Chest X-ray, PA view. Patient: 69 years old, sex F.
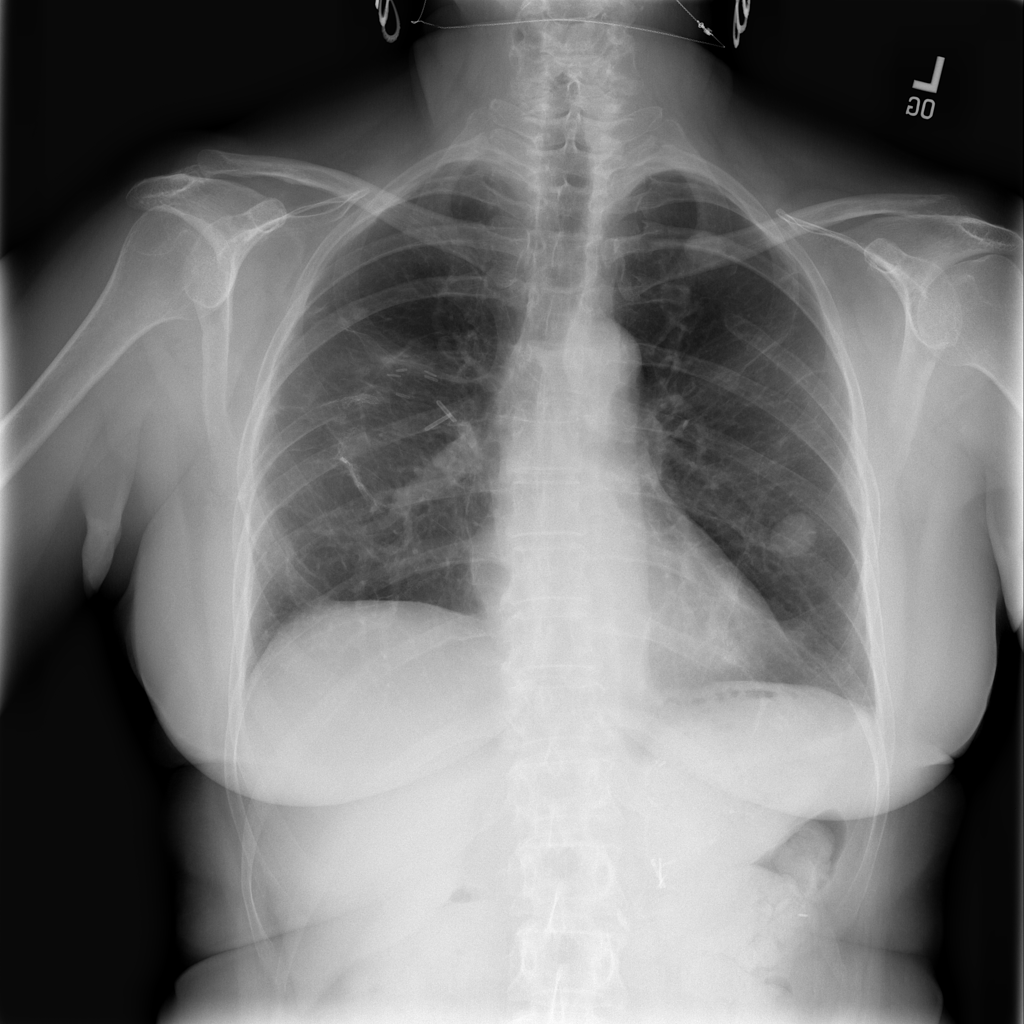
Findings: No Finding